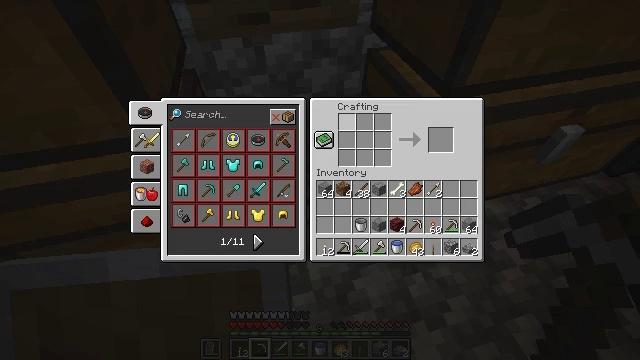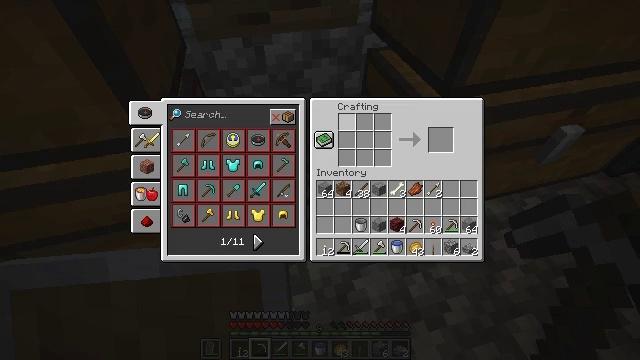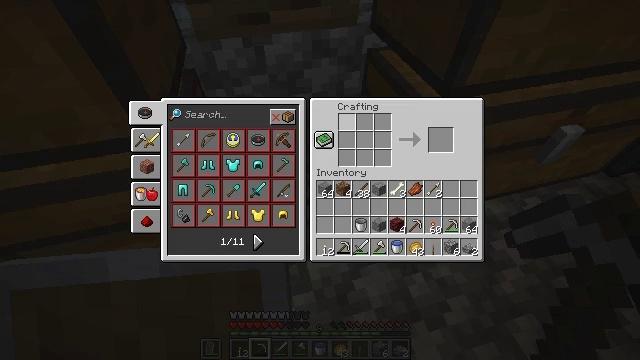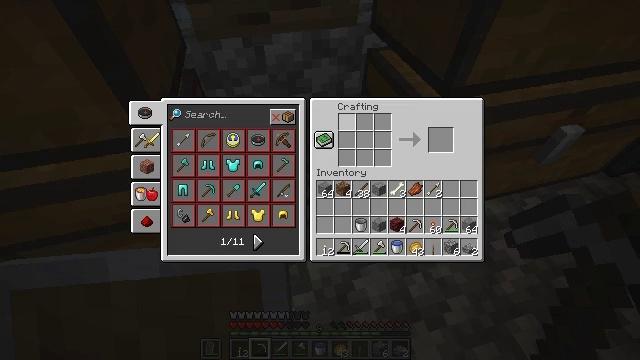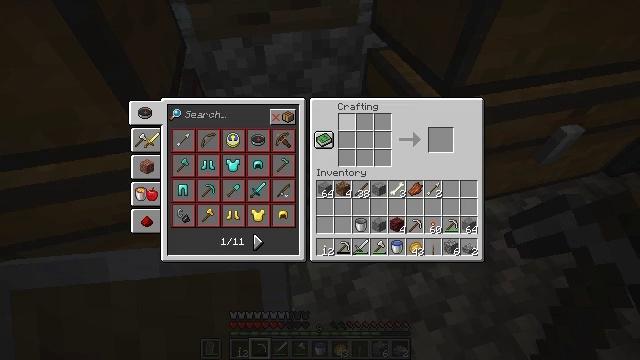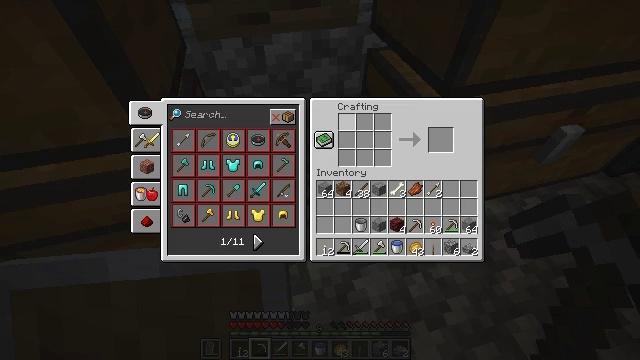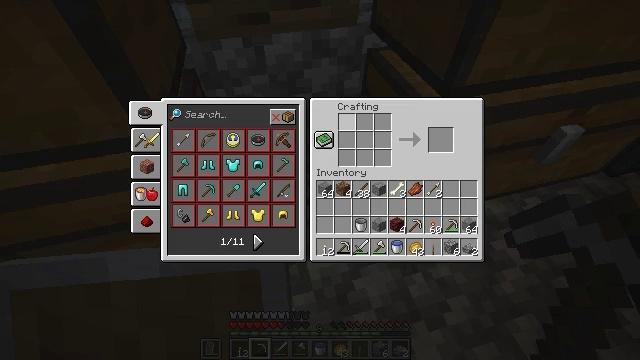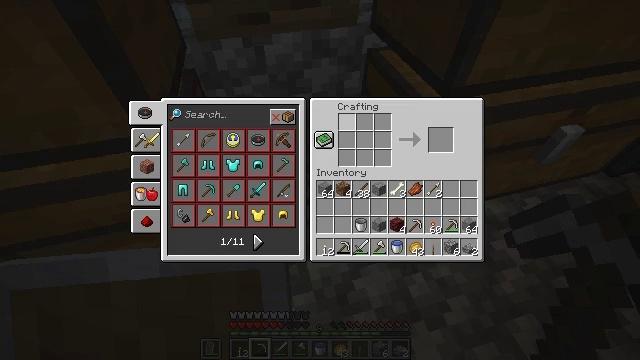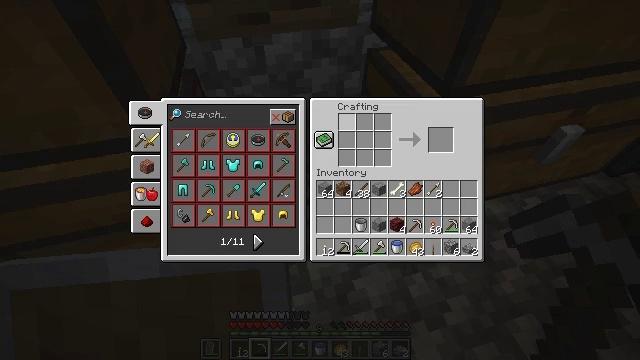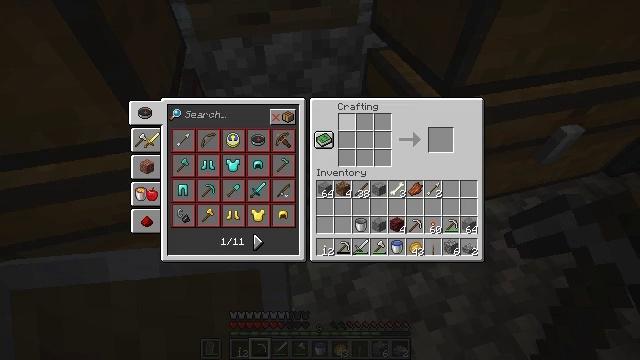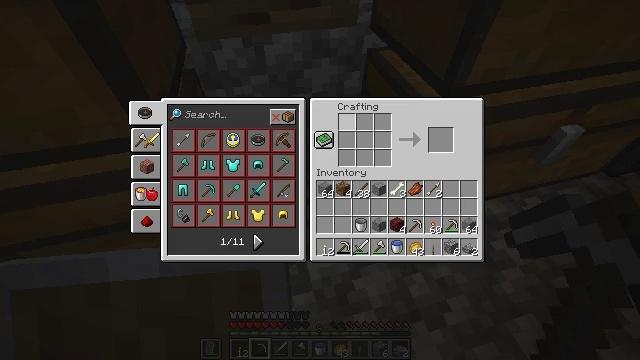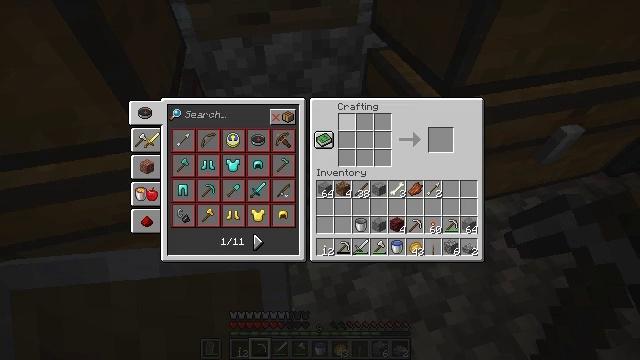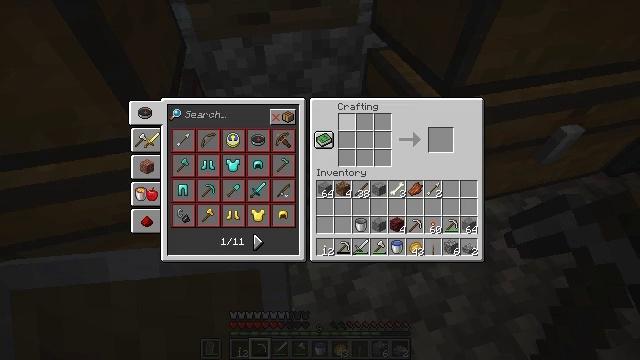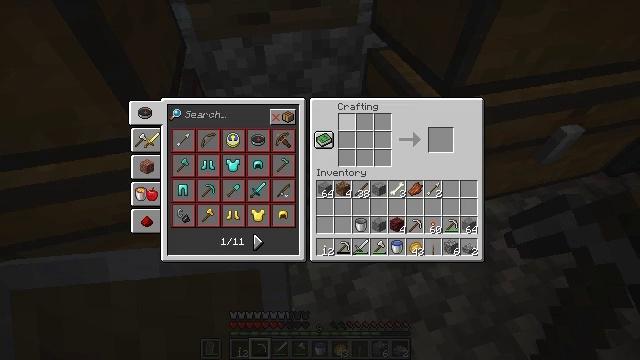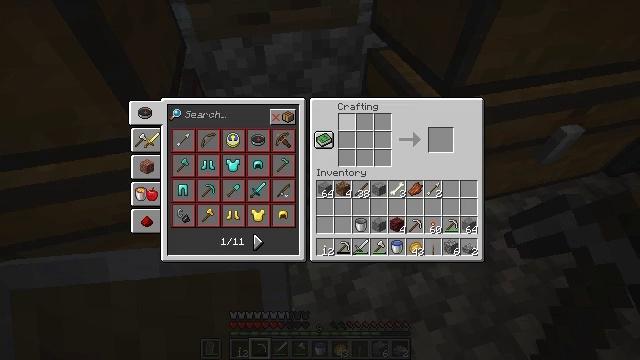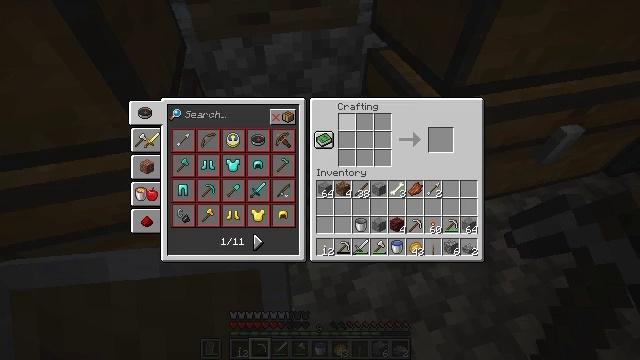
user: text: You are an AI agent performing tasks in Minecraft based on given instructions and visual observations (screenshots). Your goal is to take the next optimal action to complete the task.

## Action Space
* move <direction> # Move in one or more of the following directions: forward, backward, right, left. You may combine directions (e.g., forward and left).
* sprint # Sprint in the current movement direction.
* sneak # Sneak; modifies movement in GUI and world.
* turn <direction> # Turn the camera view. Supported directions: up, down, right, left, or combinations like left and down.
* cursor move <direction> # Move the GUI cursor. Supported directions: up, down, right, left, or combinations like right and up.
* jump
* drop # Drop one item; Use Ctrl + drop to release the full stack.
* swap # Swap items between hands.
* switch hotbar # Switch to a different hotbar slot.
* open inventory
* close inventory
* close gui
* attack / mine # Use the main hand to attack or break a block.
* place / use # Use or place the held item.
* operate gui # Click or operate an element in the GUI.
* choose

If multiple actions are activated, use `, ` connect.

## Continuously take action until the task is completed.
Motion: motion action
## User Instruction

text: Craft a repeater in the crafting table.
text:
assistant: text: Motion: no_op
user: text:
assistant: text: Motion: no_op
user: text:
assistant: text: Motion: no_op
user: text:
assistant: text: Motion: no_op
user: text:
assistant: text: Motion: no_op
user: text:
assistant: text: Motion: no_op
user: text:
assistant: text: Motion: no_op
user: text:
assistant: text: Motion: no_op
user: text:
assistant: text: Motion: no_op
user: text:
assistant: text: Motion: no_op
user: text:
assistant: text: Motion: no_op
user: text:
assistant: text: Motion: no_op
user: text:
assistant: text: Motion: no_op
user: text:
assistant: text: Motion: no_op
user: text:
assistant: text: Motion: no_op
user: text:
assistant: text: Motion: no_op
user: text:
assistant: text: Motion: no_op
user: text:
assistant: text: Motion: no_op
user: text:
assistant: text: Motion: no_op
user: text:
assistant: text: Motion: no_op
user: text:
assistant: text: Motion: no_op
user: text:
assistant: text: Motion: no_op
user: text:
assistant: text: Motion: no_op
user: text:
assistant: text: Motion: no_op
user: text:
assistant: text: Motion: no_op
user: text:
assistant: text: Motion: no_op
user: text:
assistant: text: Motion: no_op
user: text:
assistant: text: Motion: no_op
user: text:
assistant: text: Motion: no_op
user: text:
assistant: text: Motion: no_op